Question: How can I load multiple resources within one request in Ember.js?
I'm loading all my projects and want to display a list of all tasks that are assigned to this project, like:
'''
Project 1
Task 1
Task 2
Task 3
Project 2
Task 1
Task 2
Task 3
'''
My route returns all projects... (I've set 'tasks: DS.hasMany('task', {async: true})' in my project model):
'''
model: function() {
return this.store.find('project');
}
'''
...and my templates shows them and their tasks:
'''
{{#each project in projects}}
{{project.name}}
{{#each task in project.tasks}}
{{task.status}}
{{/each}}
{{/each}}
'''
But now ember fires dozens of requests for each single task. I wonder how to group them, so Ember just have to make one request for all tasks of a project (something like '/tasks?ids=1,2,3')?
I'm using Ember, Ember-Data, a Rails API-Backend and Ember's ActiveModelAdapter and ActiveModelSerializer.
That's how my API returns a single project (like '/projects/1'):

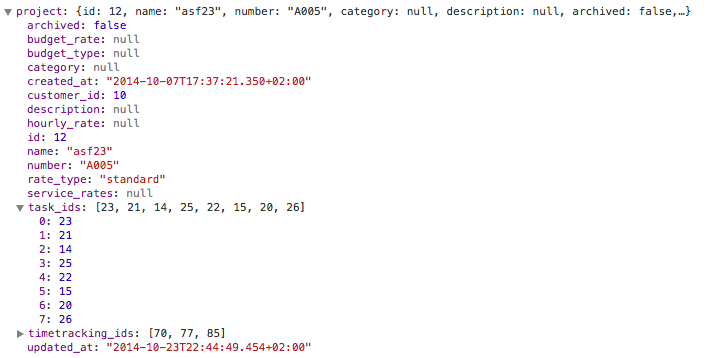
Answer: Just forgot to add <URL> to my serializers.